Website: bh-photo
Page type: store-pickup
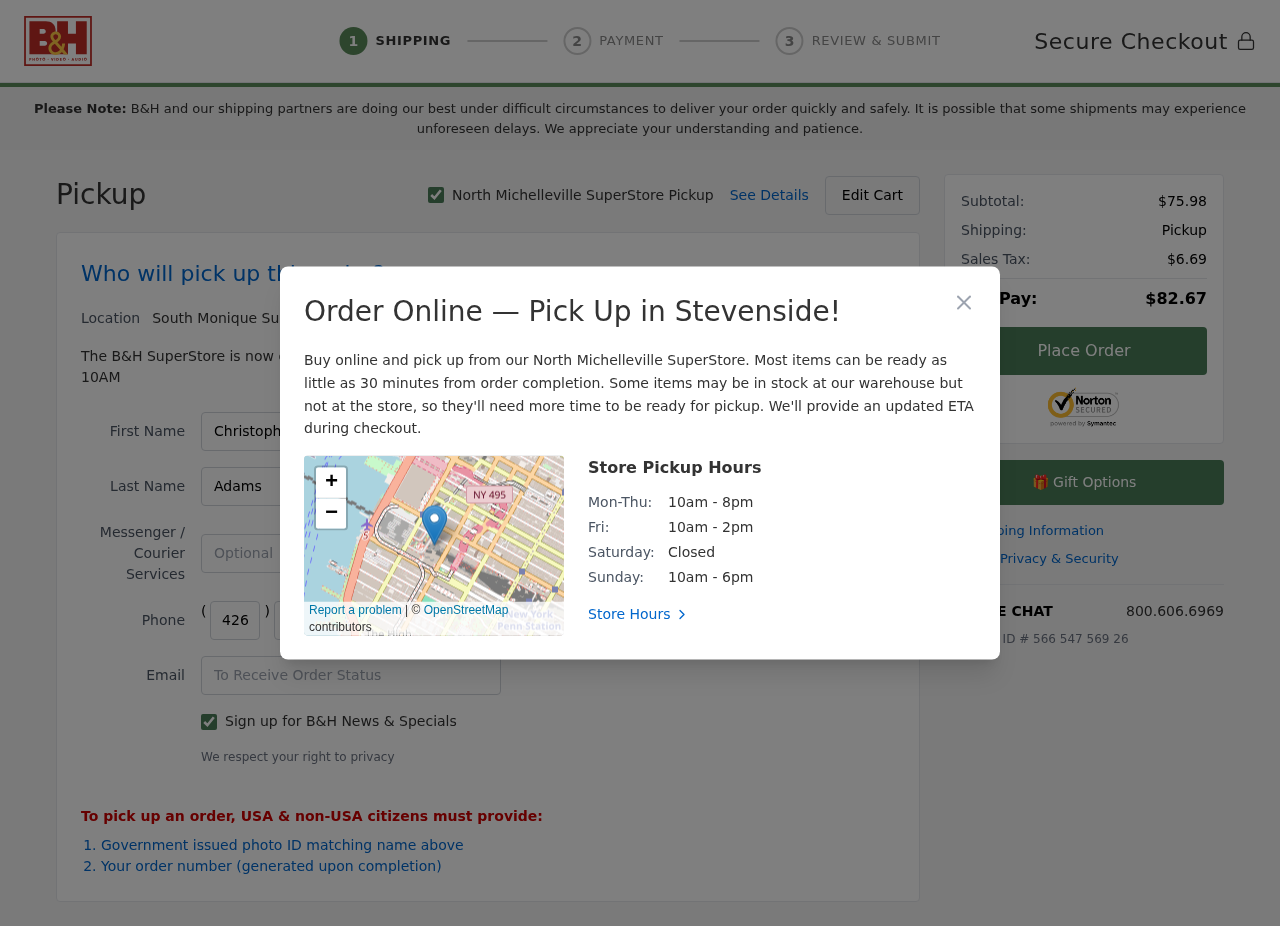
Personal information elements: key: PII_CITY
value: North Michelleville
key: PII_CITY2
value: South Monique
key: PII_CITY3
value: Stevenside
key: PII_EMAIL
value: christopher.adams@gmail.com
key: PII_FIRSTNAME
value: Christopher
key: PII_LASTNAME
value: Adams
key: PII_PHONE_AREA
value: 426
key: PII_PHONE_PREFIX
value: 657
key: PII_PHONE_SUFFIX
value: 6461
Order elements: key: ORDER_SUBTOTAL
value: $75.98
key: ORDER_TAX
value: $6.69
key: ORDER_TOTAL
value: $82.67
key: ORDER_ID
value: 566 547 569 26